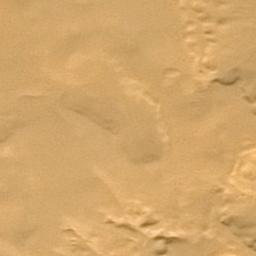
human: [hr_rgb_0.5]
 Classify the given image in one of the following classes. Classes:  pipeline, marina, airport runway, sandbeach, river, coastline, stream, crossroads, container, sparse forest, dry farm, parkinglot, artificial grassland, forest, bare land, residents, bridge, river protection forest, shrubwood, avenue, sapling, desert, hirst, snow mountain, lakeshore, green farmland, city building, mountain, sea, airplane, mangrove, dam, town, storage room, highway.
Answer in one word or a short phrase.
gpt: desert